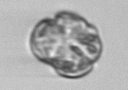
Label: Karenia